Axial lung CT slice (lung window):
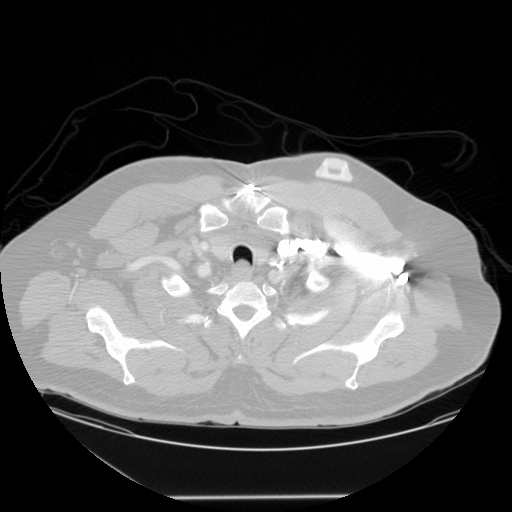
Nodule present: no